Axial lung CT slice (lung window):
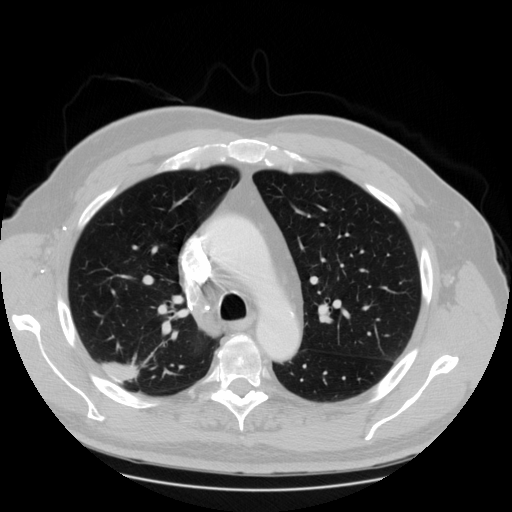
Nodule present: yes
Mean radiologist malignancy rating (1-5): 4